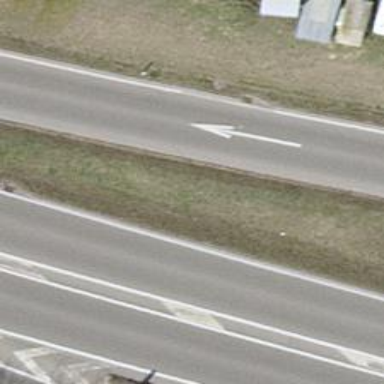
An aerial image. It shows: Tertiary link road with asphalt surface.